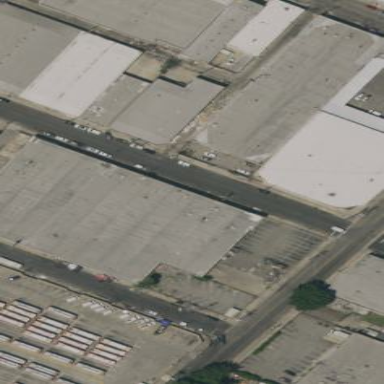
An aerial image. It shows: Warehouse building.